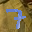
Label: 7